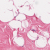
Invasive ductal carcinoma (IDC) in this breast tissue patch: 0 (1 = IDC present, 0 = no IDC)